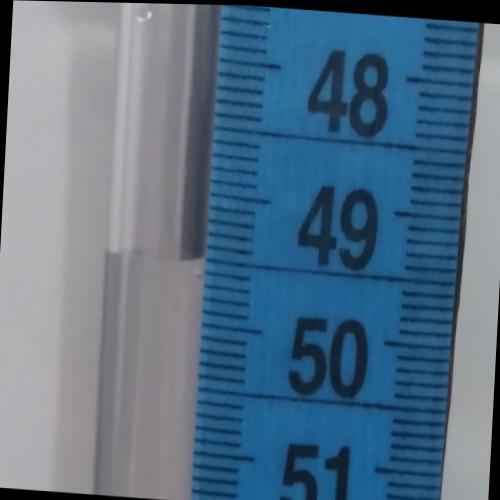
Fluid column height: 49.5 cm